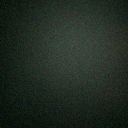
Screen state: off